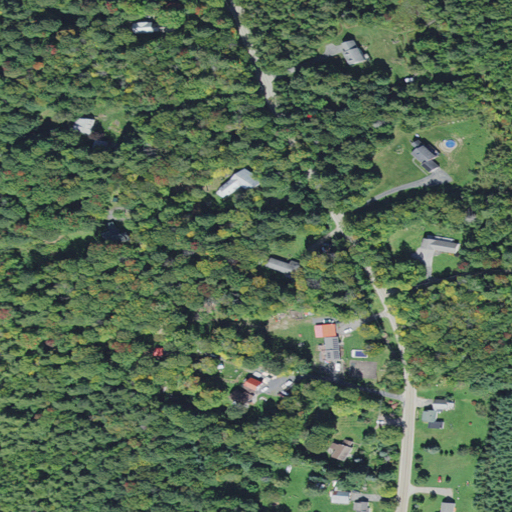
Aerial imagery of mountain in Vermont named Loomis Hill containing deciduous forest, mixed forest, open development, evergreen forest, low intensity development, medium intensity development, and pasture